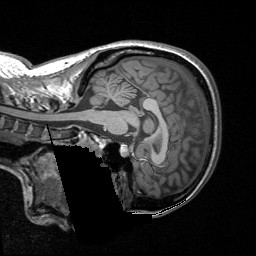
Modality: T1w
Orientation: sagittal
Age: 20
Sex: female
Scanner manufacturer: siemens
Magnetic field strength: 3 T
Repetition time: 1.64 s
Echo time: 0.00234 s